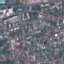
Land use / land cover: Residential